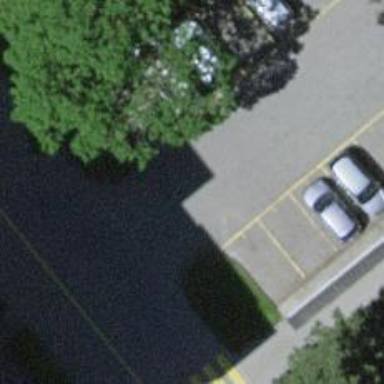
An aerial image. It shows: Road serving as parking aisle.